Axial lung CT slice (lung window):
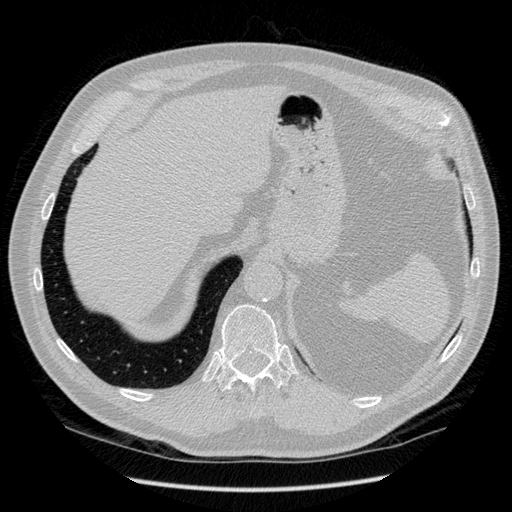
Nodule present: no